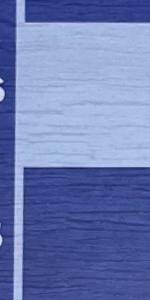
Label: Empty